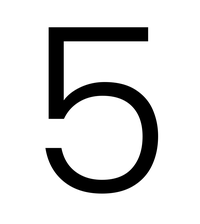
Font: Poppins-Light